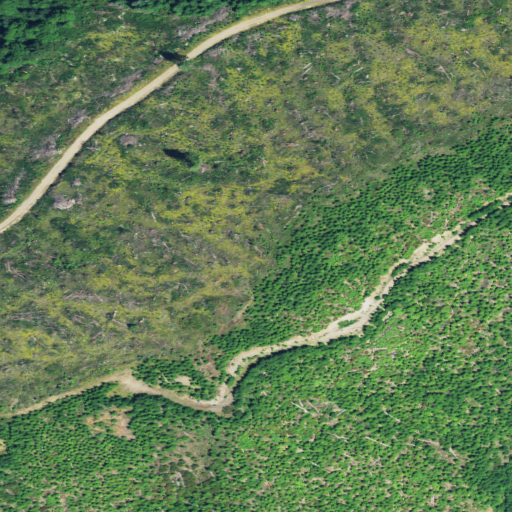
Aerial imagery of mountain in Oregon named Big Green Mountain containing grassland and shrub